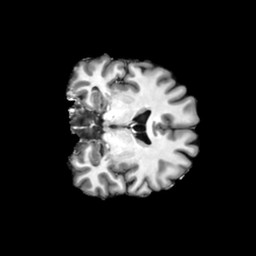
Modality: T1w
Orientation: coronal
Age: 53
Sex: male
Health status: ill